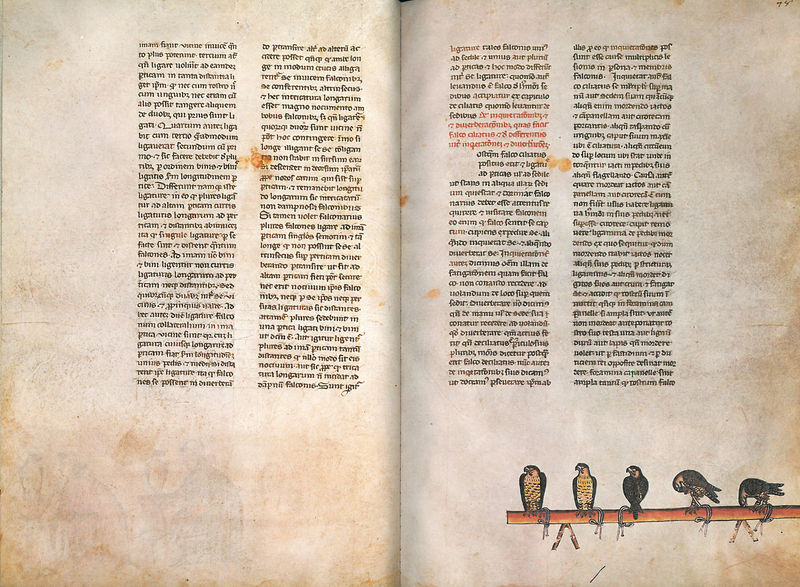
Titel: Falkenbuch Friedrichs des II.; De arte venandi cum avibus
Institution: Rom, Biblioteca Vaticana
Schlagwörter: adler, feder, sitzen, schwarz, rot, fünf, vögel, schrift, schnabel, betrachtung, buch, druck, seite, text, schnäbel, flecken, stange, papagei, aufgeschlagen, buchseiten, handschrift, beschreibung, latein, zeicnung, ansitz, buchmalerei, bussard, greifvögel, textspalten, doppelseite, spalte, codex, kodex, falken, bussarde, friedrich ii., falkenbuch, zweispaötig, steiten